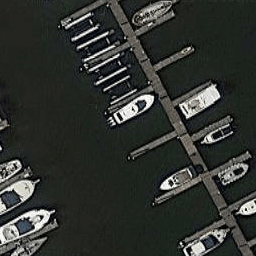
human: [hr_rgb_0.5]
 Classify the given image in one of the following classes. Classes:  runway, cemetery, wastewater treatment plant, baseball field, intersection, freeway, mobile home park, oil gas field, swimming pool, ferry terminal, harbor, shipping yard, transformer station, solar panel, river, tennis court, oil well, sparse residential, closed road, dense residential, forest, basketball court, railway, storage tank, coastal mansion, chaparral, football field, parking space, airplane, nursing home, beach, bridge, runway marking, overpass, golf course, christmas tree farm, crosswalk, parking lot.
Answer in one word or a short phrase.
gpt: harbor